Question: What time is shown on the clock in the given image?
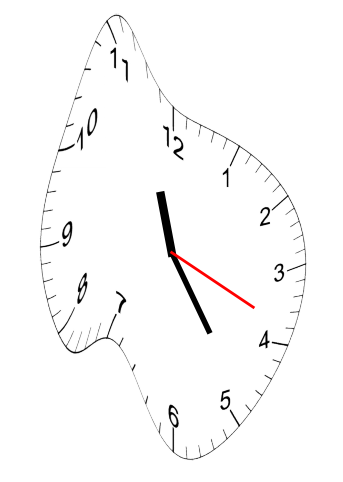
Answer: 11:24:19